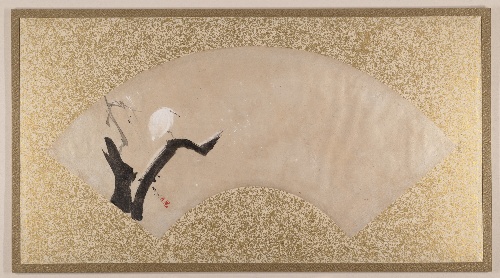
Artist: Shibata Zeshin
Artist bio: Japanese, 1807–1891
Date: late 19th century
Object type: Fan mounted as an album leaf
Classification: Paintings
Medium: Fan painting mounted as album leaf; tempera on paper
Culture: Japan
Period: Meiji period (1868–1912)
Dimensions: Overall: 13 x 23 5/8 in. (33 x 60 cm)
Image: 7 x 20 1/4 in. (17.8 x 51.4 cm)
Department: Asian Art
Credit line: Purchase, Gifts, Bequests, and Funds from various donors, by exchange, 1952
Accession year: 1952
Repository: Metropolitan Museum of Art, New York, NY
Tags: Birds